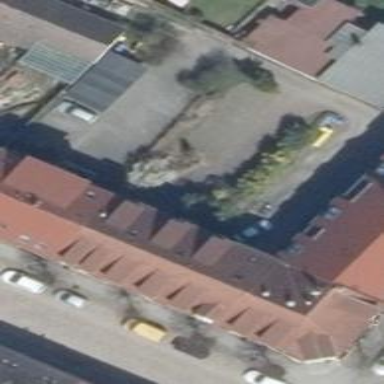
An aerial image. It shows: Parking area.